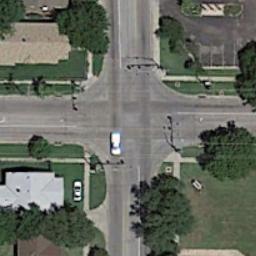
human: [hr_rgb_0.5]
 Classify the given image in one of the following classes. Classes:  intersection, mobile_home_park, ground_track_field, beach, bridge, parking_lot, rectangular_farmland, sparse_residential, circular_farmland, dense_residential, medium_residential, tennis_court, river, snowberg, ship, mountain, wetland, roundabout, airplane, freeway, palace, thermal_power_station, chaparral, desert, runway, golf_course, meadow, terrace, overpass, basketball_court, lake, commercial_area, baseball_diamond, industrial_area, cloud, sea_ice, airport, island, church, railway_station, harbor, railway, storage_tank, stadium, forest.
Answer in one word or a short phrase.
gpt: intersection